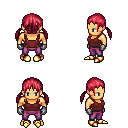
a pixel art fantasy rpg character, male body template, human, tanned skin, maroon pirate shirt, magenta pants, ruby red twin-tailed hairstyle, metal gloves, gold boots, four views (front, back, left, right), 2x2 character sprite sheet, small pixel art, hard edges, no anti-aliasing